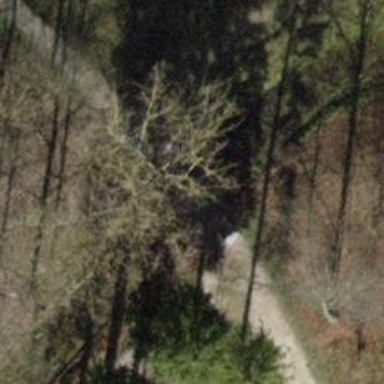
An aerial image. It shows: Set of steps on the road.